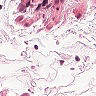
Metastatic tissue present: no